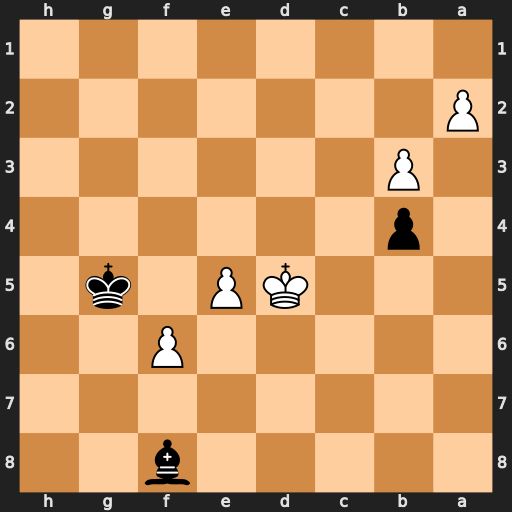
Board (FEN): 5b2/8/5P2/3KP1k1/1p6/1P6/P7/8
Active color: b
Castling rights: -
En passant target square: -
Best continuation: Kf5 Kd4 Ke6